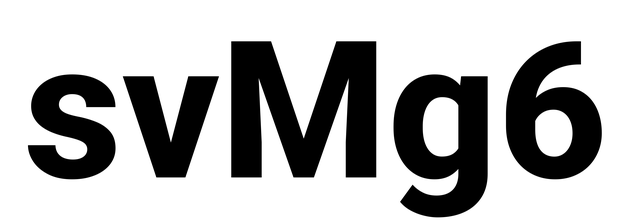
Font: Roboto_ExtraBold